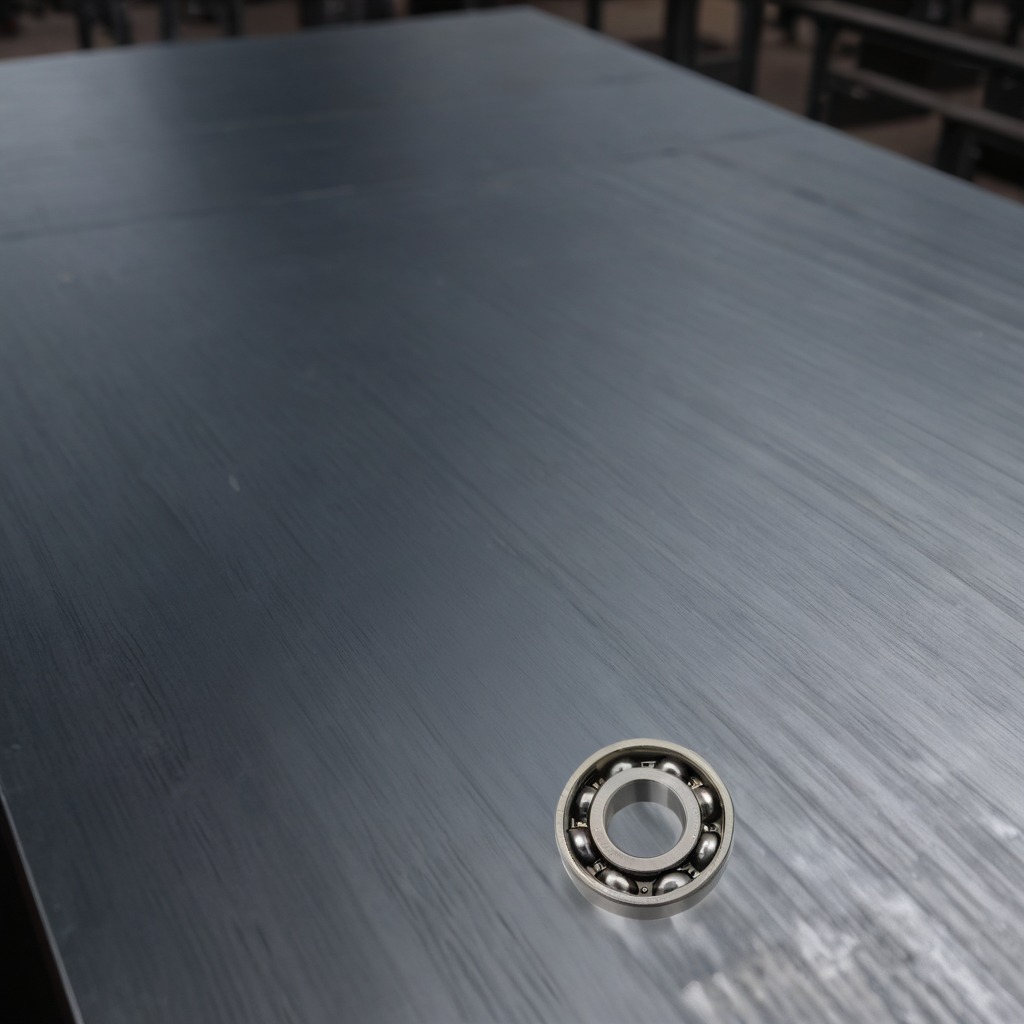
A metal ball bearing lies on a cold steel table in a mining workshop gritty textures.